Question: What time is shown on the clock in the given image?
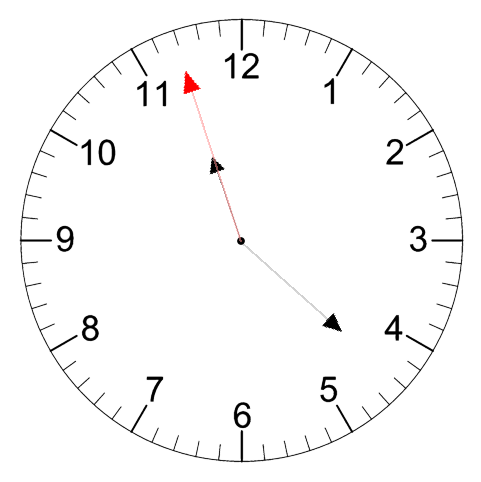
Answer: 11:21:57